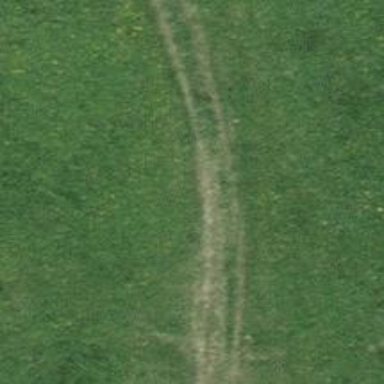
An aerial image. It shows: Track with very rough surface.